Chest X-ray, AP view. Patient: 49 years old, sex M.
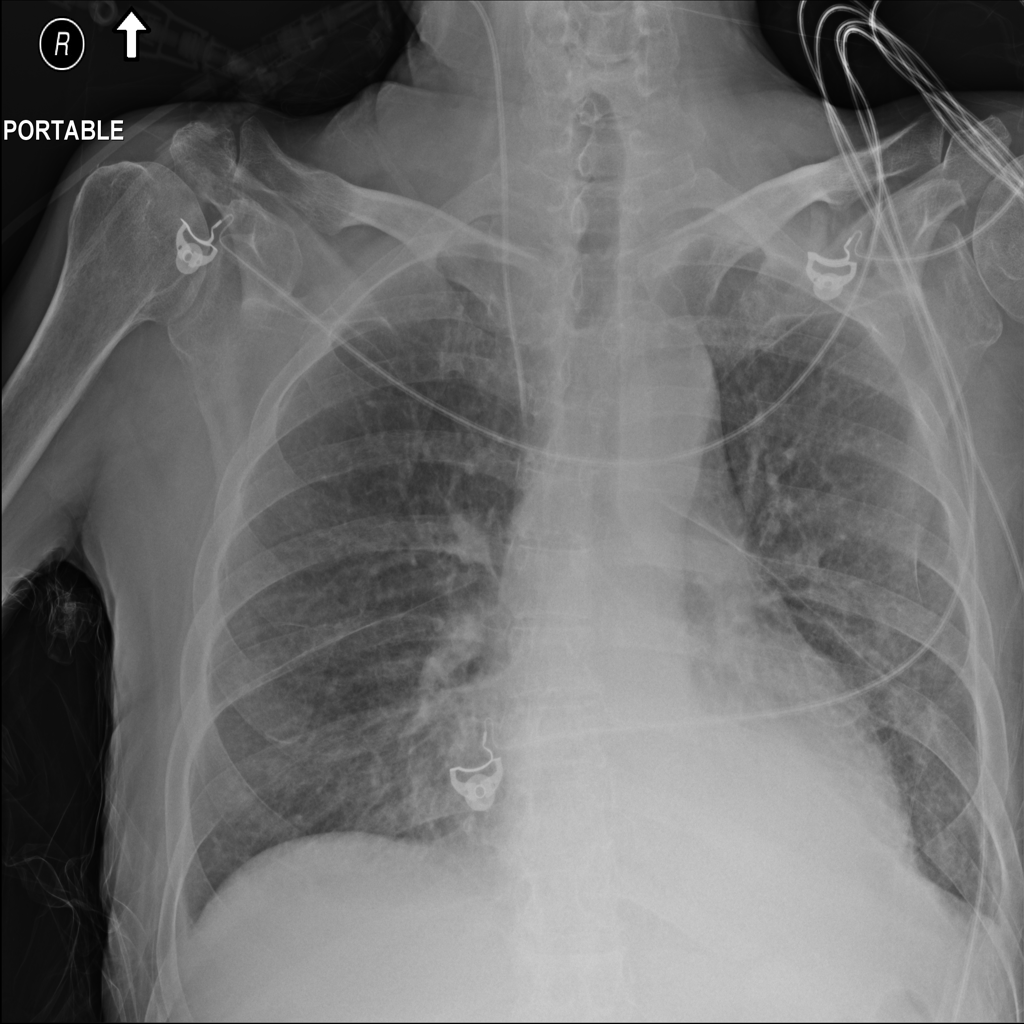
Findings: Atelectasis, Infiltration